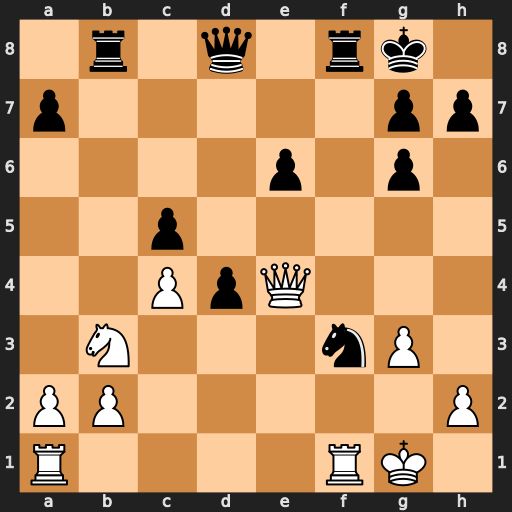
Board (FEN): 1r1q1rk1/p5pp/4p1p1/2p5/2PpQ3/1N3nP1/PP5P/R4RK1
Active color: w
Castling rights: -
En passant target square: -
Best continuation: Rxf3 Rxf3 Qxf3